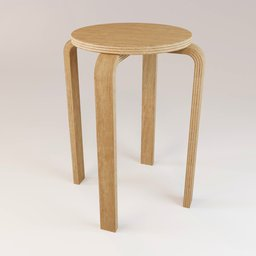
Label: furniture